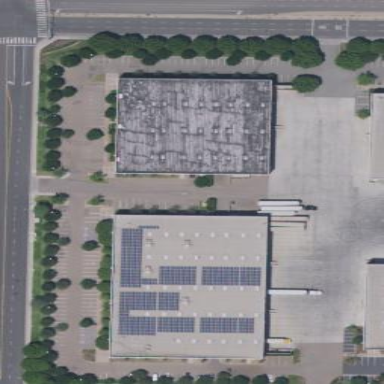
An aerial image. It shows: Industrial building.